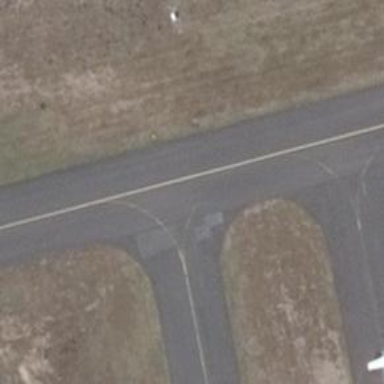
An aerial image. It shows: Taxiway edge illuminated for aviation.